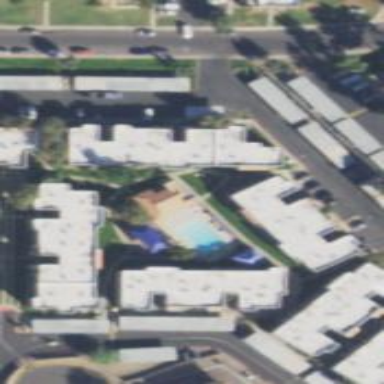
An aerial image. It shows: Swimming pool located in leisure land.